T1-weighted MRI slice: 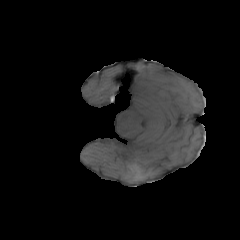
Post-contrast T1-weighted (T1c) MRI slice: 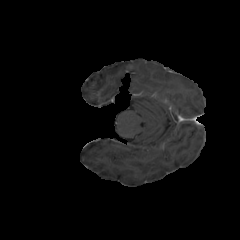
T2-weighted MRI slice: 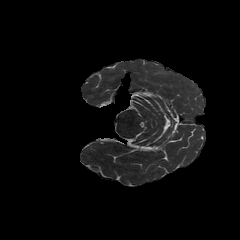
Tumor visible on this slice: no